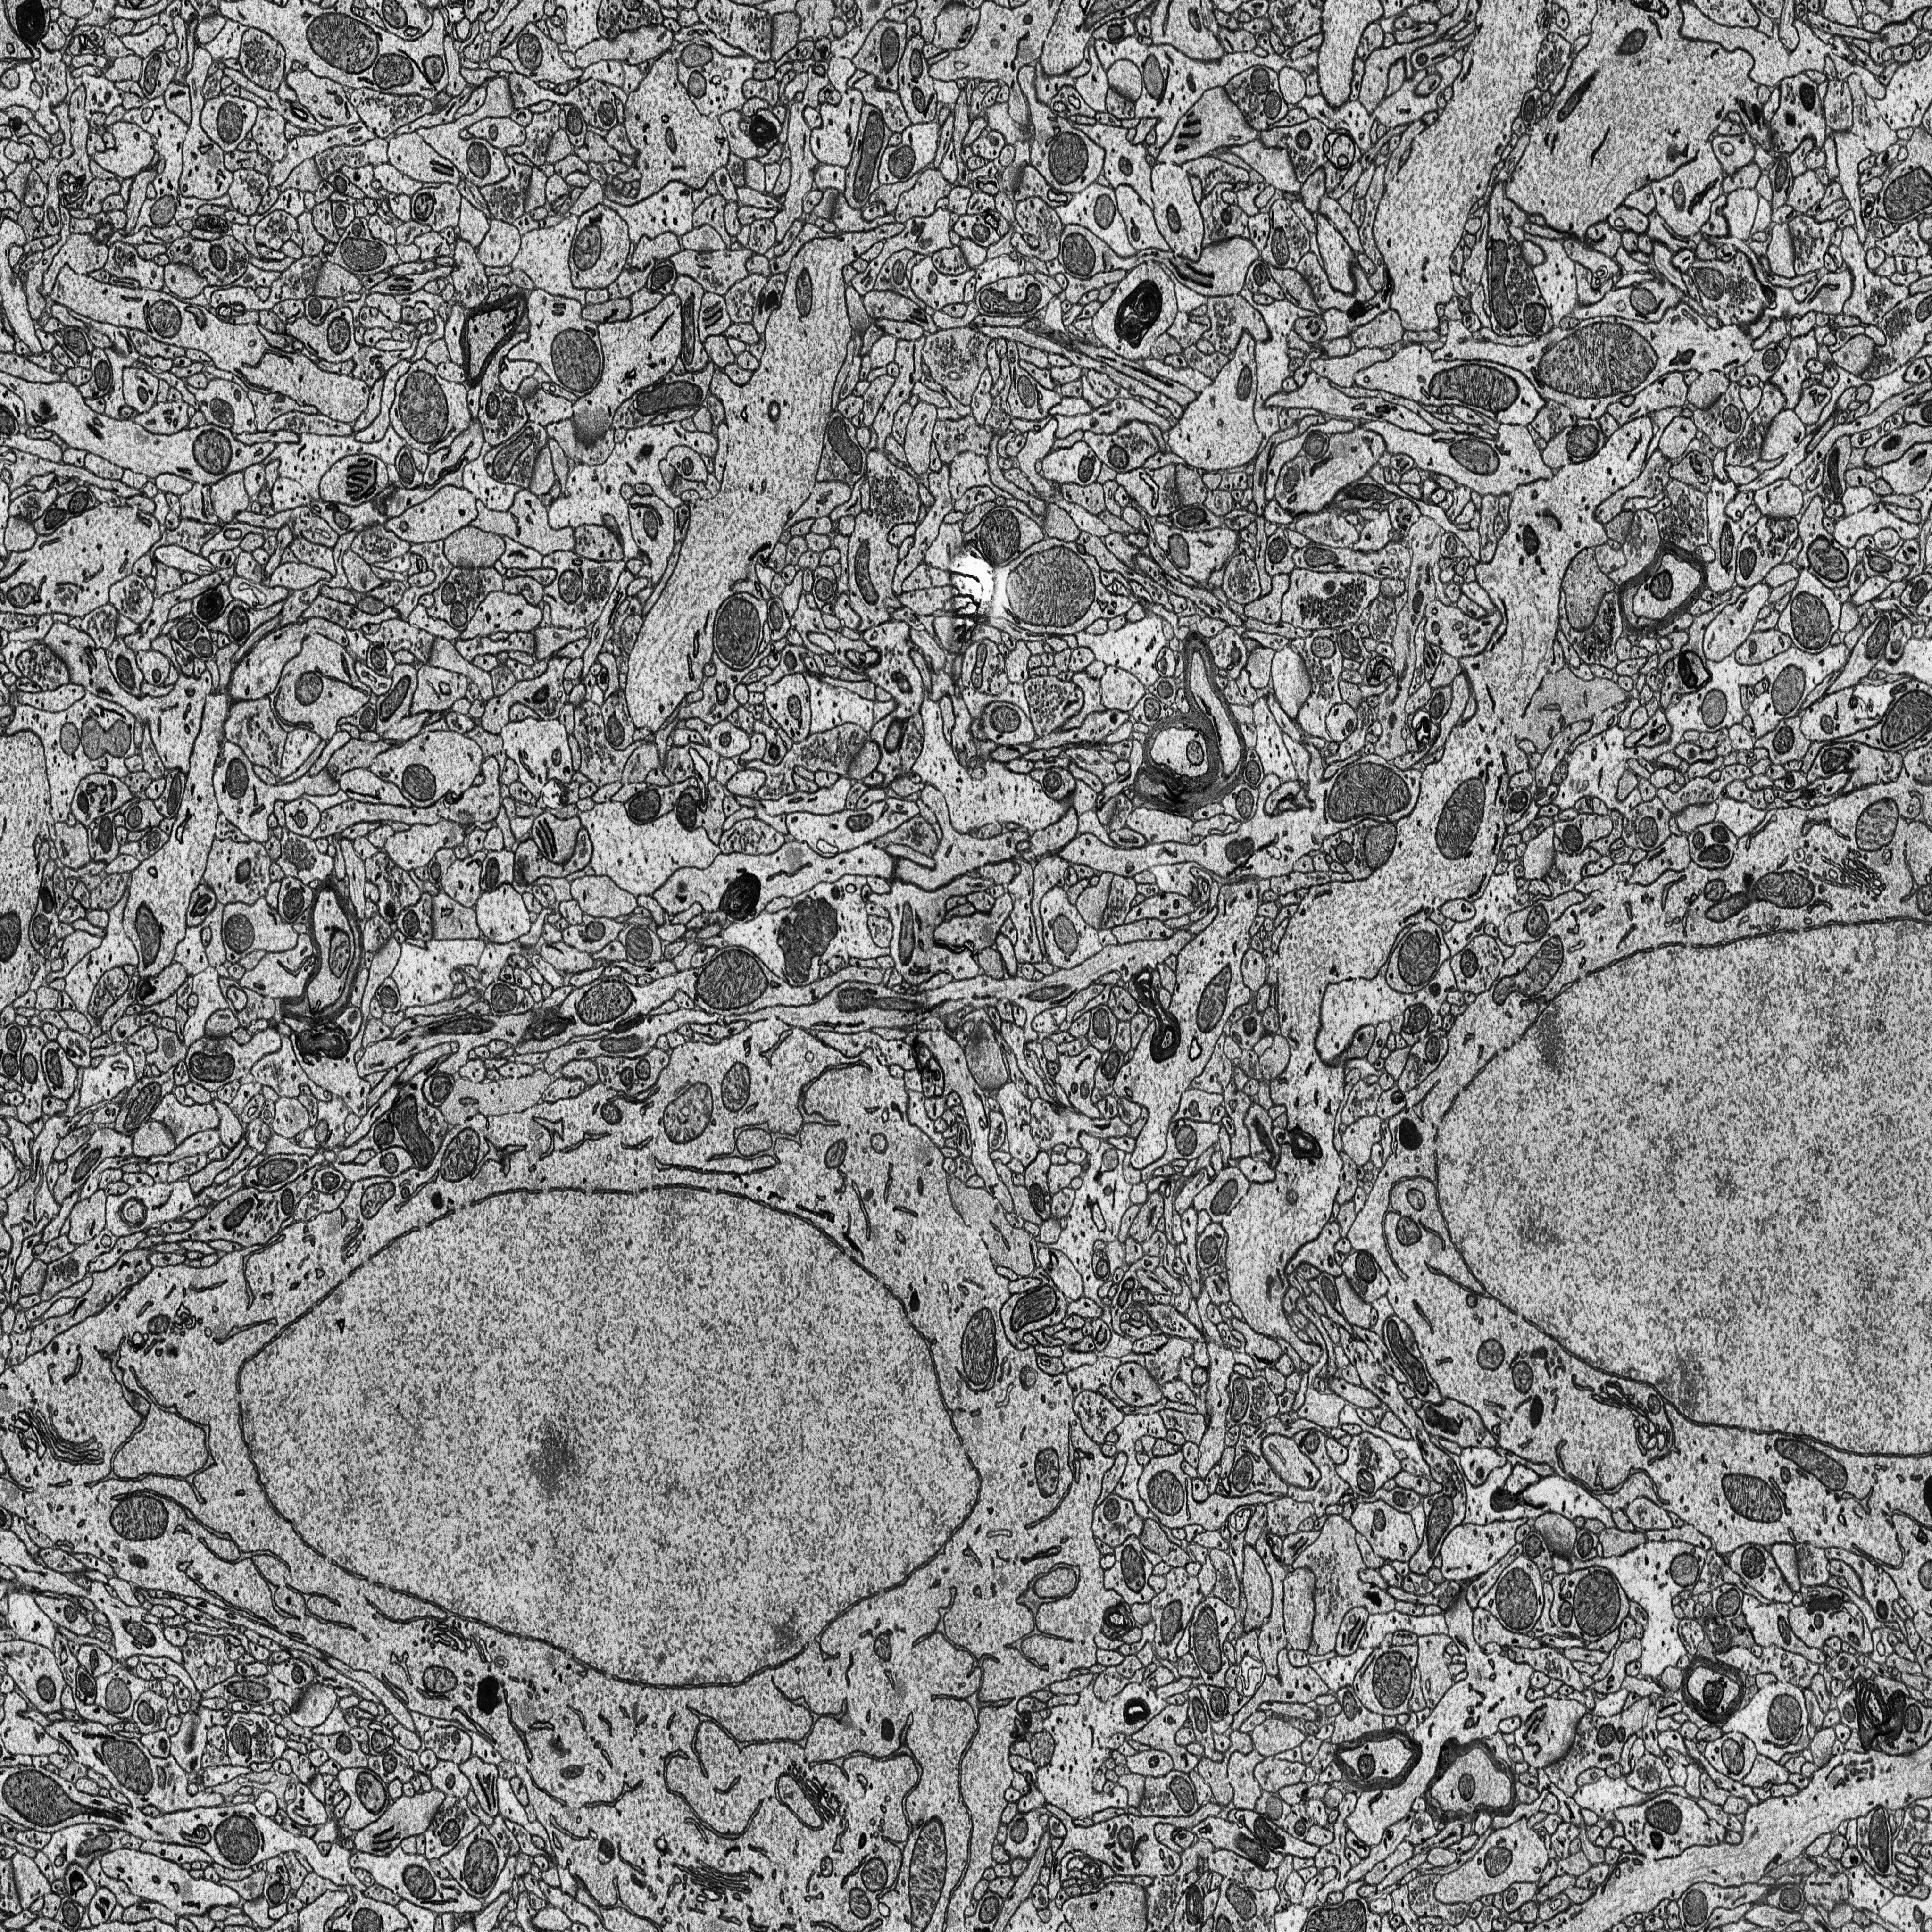
Electron microscopy slice of rat cortex tissue
Slice depth (z): 269
Mitochondria instances in slice: 390